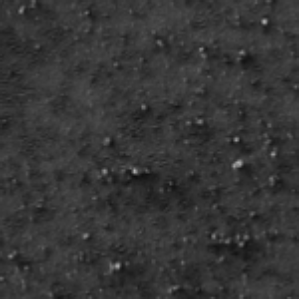
Label: frost